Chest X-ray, AP view. Patient: 21 years old, sex F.
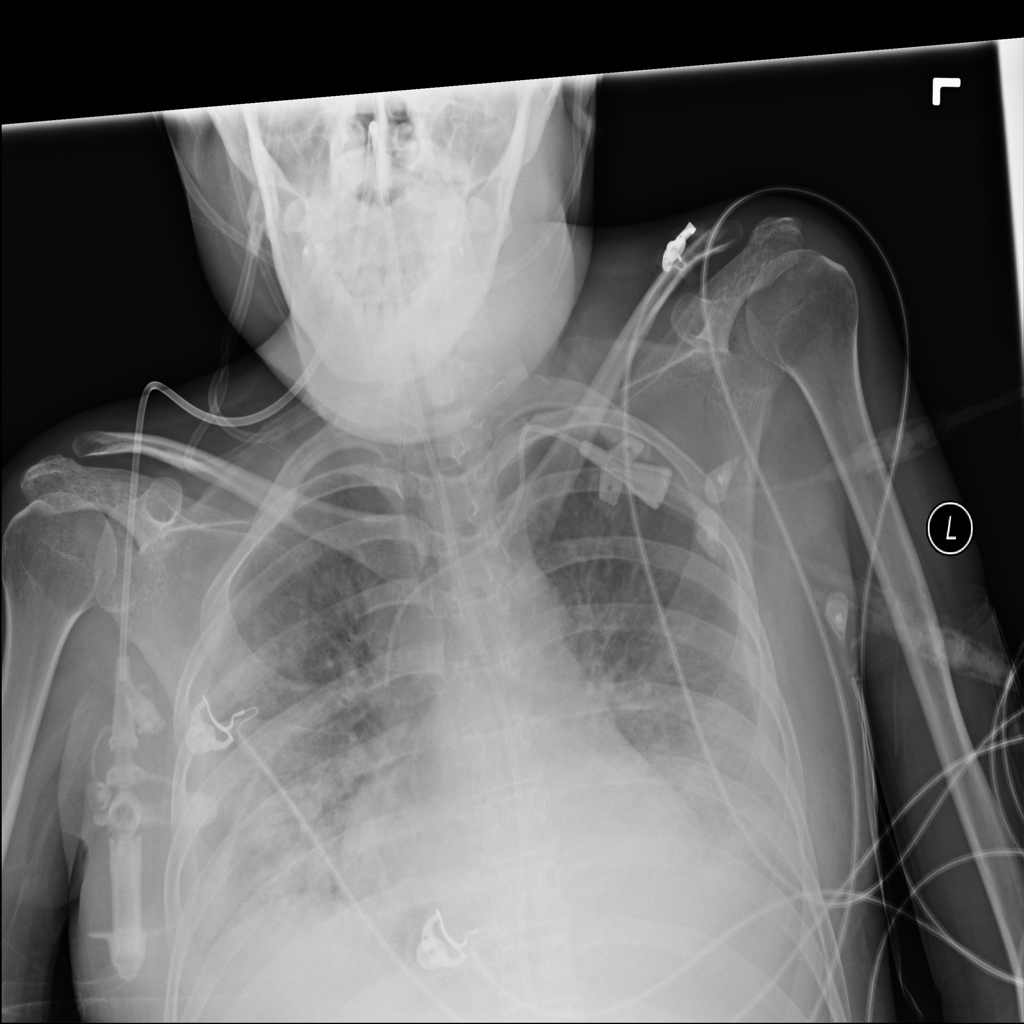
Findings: No Finding